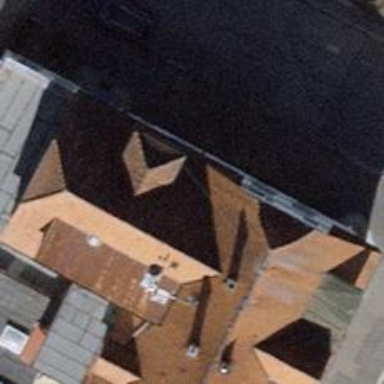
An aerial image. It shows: Restaurant.